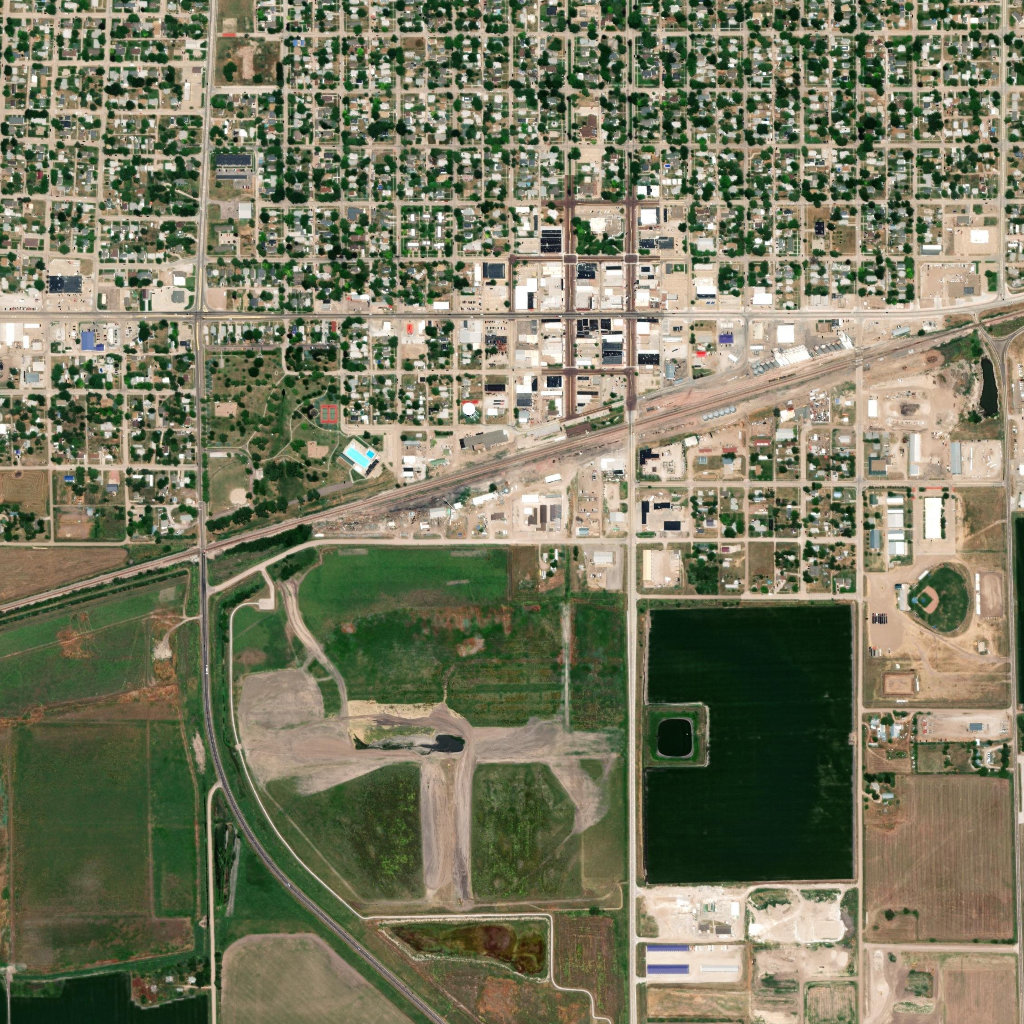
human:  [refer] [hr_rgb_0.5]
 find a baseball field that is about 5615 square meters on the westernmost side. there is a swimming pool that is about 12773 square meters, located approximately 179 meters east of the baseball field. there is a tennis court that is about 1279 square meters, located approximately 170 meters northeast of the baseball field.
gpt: <box>[[20, 45, 23, 49, 0]]</box>